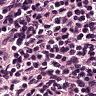
Metastatic tissue present: no